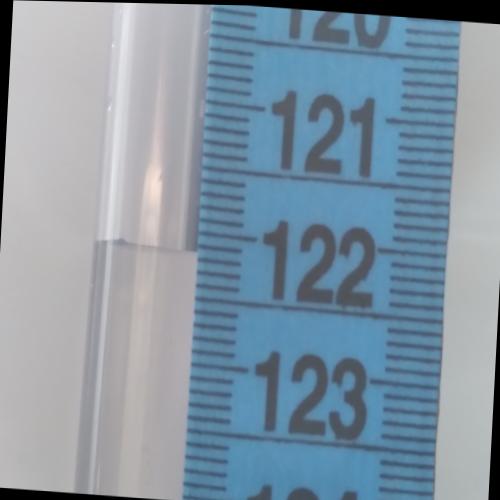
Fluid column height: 122.1 cm